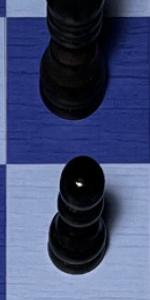
Label: Pawn_Black